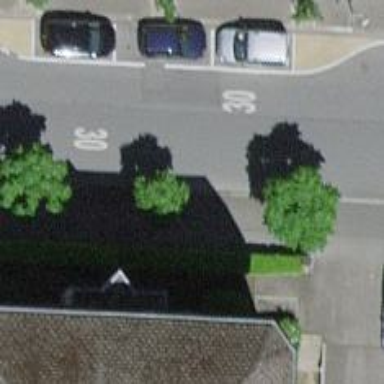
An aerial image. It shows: Broadleaved tree typically found along the streets.